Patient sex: M
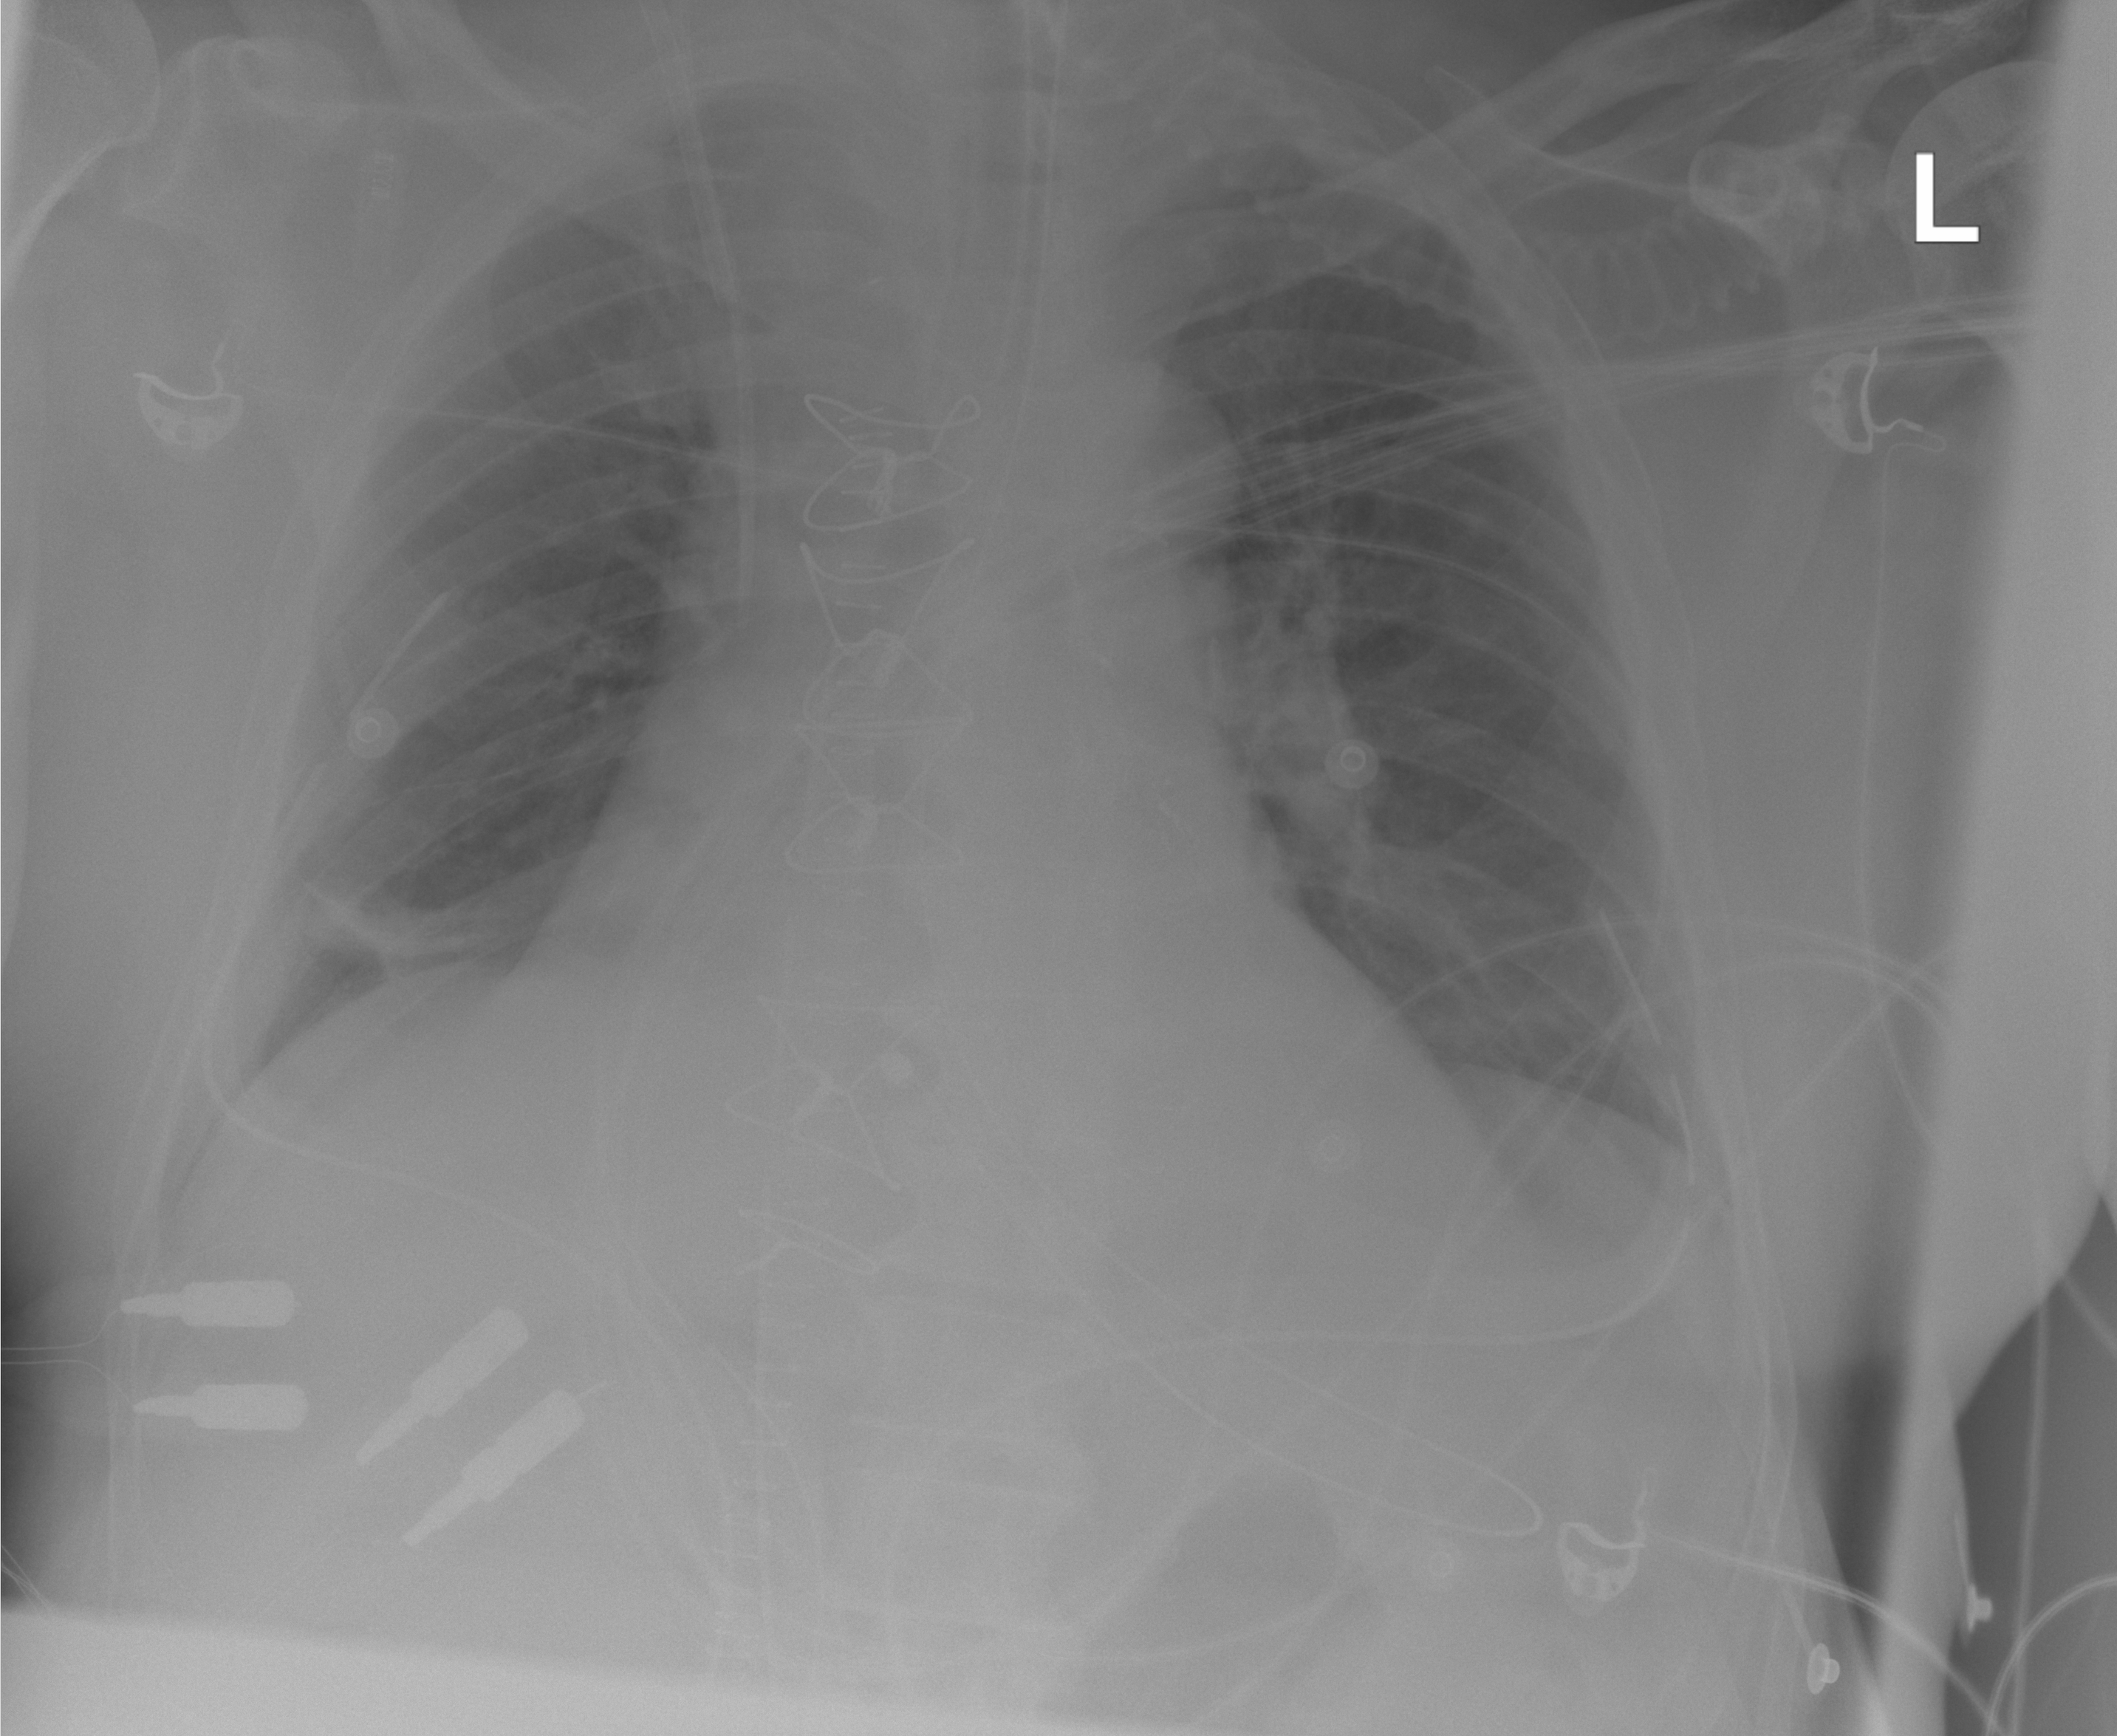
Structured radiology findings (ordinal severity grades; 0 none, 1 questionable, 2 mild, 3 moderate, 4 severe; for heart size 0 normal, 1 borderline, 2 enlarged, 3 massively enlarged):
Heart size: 2
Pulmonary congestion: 0
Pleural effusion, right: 0
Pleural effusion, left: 0
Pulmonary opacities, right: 0
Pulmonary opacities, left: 0
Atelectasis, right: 1
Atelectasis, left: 0